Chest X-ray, AP view. Patient: 34 years old, sex F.
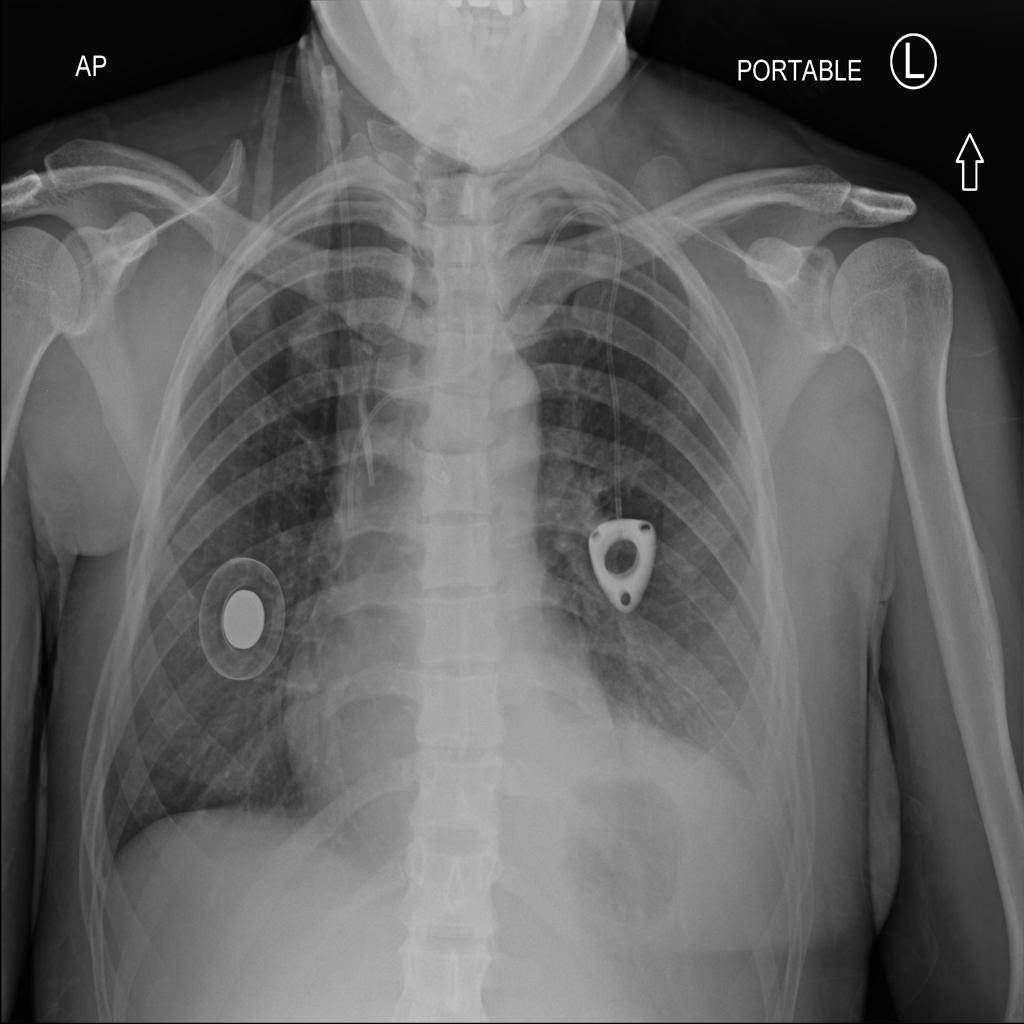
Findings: Effusion